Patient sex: M
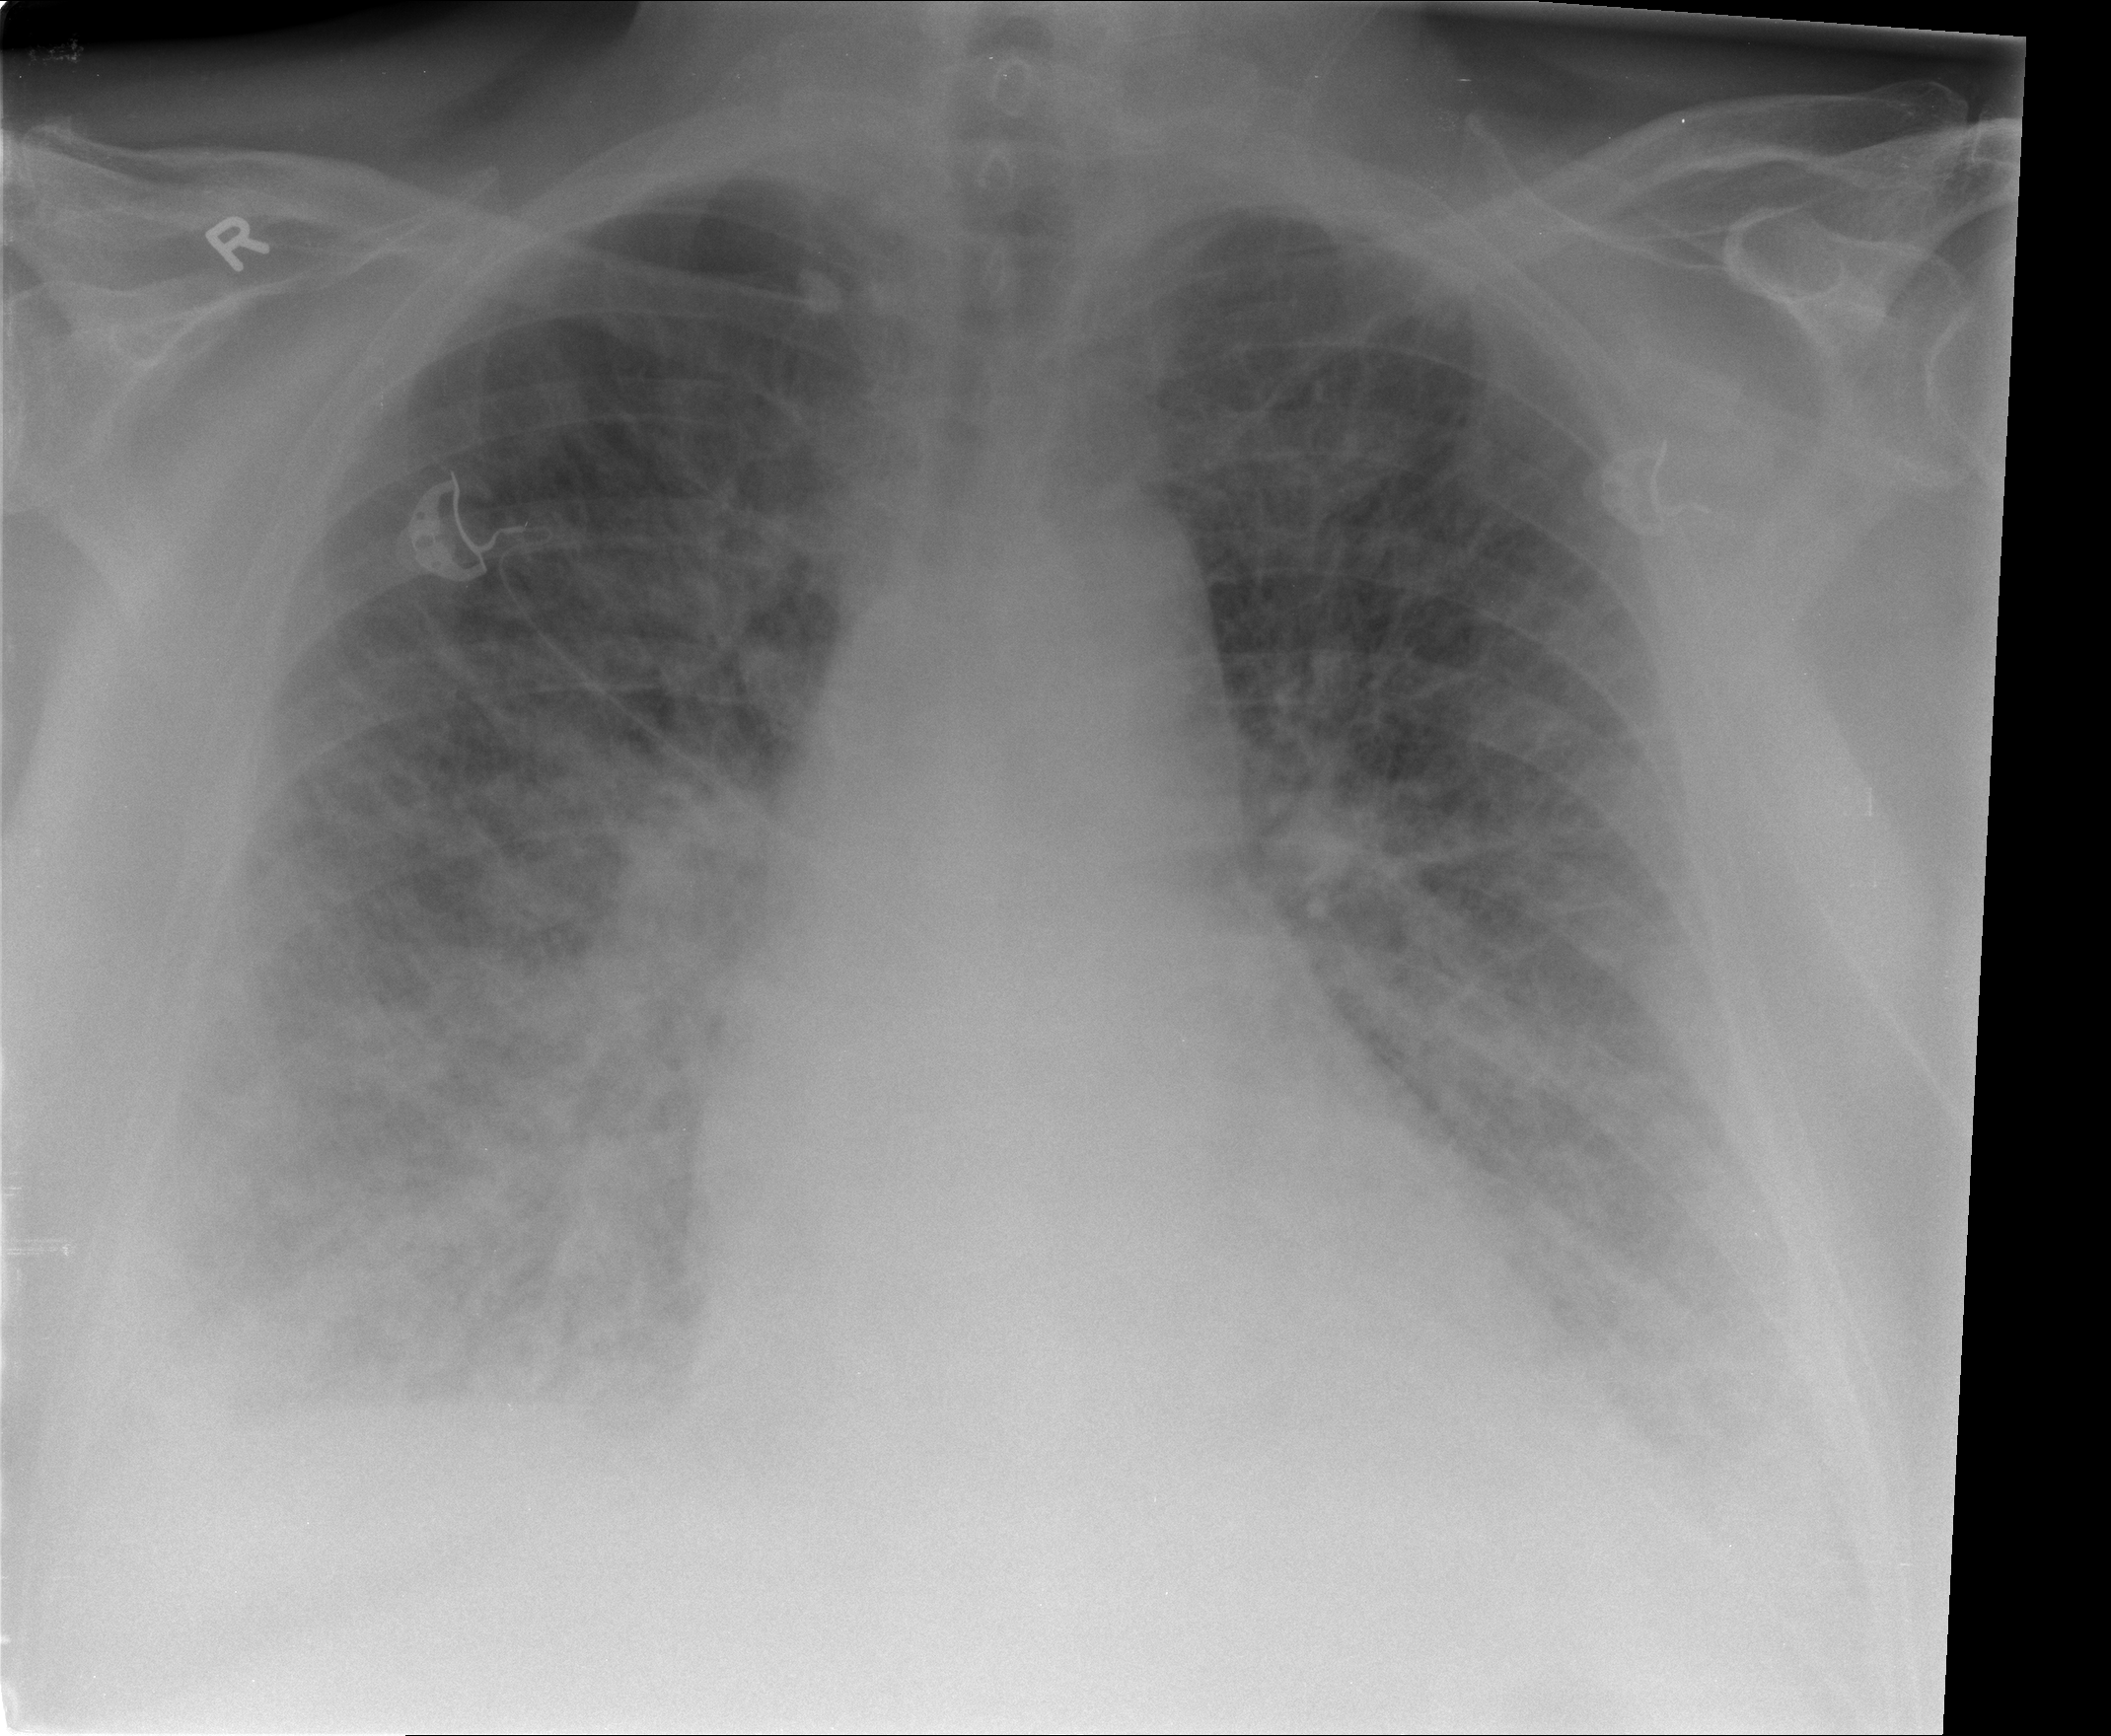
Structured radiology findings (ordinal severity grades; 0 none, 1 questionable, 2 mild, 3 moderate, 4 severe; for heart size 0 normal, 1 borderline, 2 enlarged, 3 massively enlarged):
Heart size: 2
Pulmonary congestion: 3
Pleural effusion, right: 2
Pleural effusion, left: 1
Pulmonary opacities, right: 3
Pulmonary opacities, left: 2
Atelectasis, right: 2
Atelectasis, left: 2